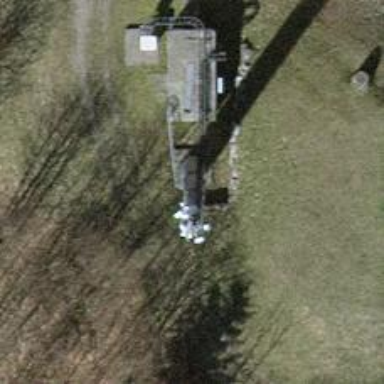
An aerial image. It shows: Communication mast tower.